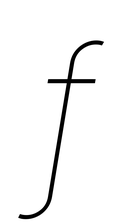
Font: Inter-Italic_Thin_Italic